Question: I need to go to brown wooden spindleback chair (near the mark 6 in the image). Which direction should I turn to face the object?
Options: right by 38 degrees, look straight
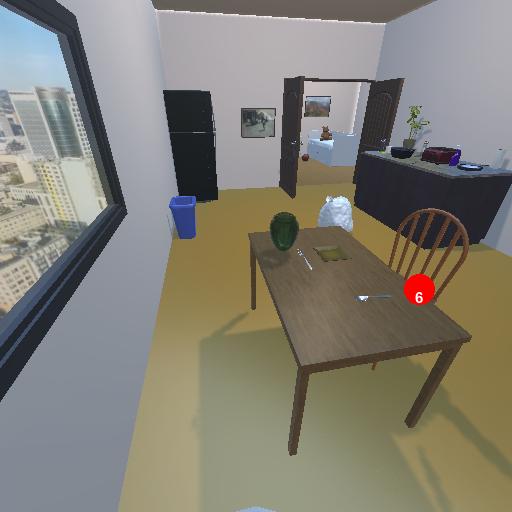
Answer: right by 38 degrees